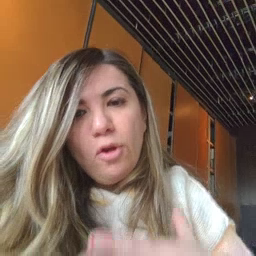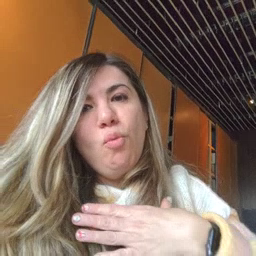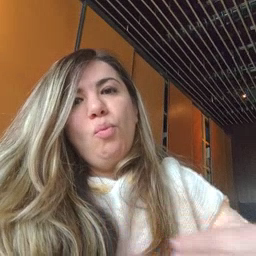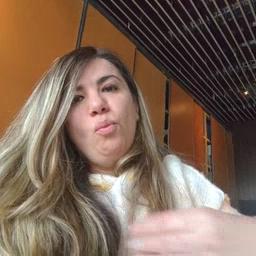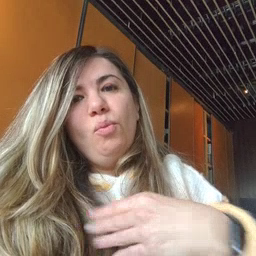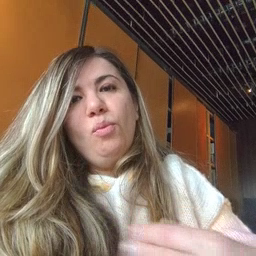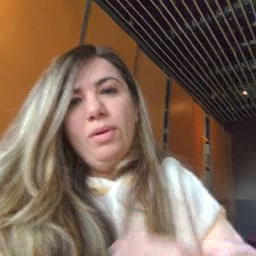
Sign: white